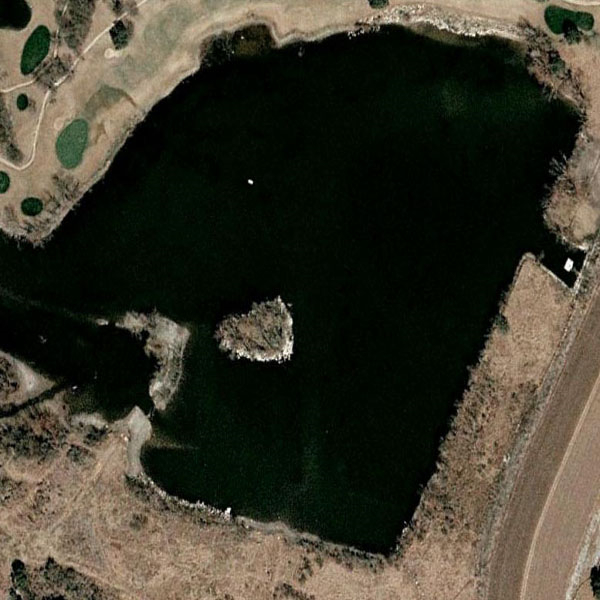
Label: Pond